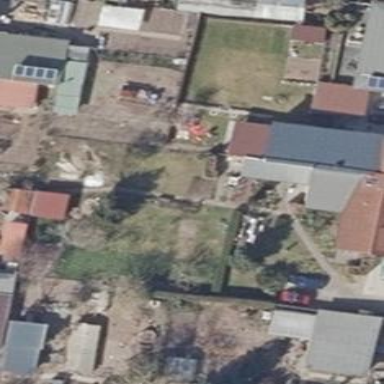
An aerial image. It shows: Simple house.